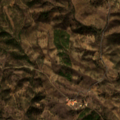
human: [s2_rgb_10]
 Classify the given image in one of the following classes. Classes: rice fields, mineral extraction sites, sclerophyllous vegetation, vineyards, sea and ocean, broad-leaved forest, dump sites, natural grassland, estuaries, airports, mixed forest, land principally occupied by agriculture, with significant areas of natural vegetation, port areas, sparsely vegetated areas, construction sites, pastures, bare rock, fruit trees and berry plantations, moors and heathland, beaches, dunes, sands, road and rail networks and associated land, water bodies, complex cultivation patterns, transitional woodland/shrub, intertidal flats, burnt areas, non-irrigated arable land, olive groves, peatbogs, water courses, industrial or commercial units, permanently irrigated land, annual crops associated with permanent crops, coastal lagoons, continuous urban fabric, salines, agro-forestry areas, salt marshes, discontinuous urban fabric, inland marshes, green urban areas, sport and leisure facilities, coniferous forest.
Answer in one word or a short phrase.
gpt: fruit trees and berry plantations, land principally occupied by agriculture, with significant areas of natural vegetation, sclerophyllous vegetation, transitional woodland/shrub